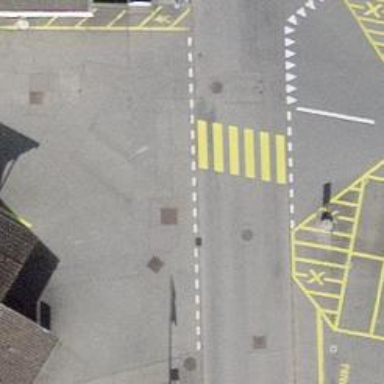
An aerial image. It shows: Zebra crossing on the road.